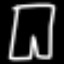
Label: pants